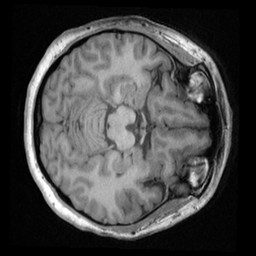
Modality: T1w
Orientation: axial
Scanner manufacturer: ge
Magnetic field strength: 3 T
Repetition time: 0.007096 s
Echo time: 0.002616 s